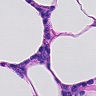
Metastatic tissue present: no